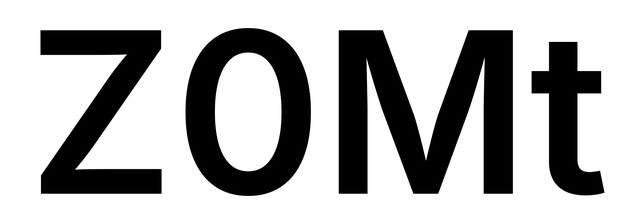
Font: Inter_SemiBold